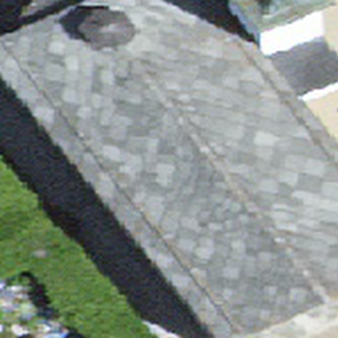
Label: other